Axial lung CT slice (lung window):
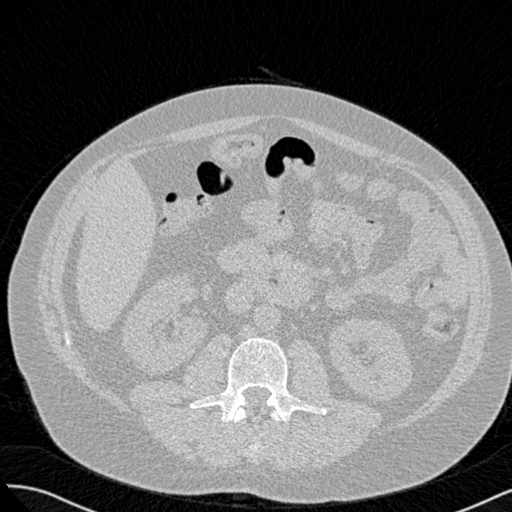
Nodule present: no